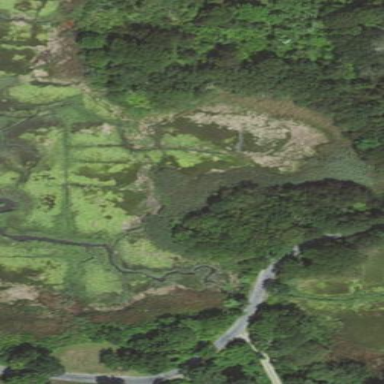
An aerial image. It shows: Beautiful wet meadow natural wetland.